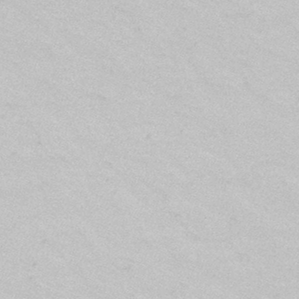
Label: frost